This grayscale image was formed by reshaping a rotor test-rig vibration snapshot into a 2-D grid. Classify the rotor condition as one of: normal, misalignment, unbalance, looseness.
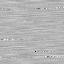
Answer: normal